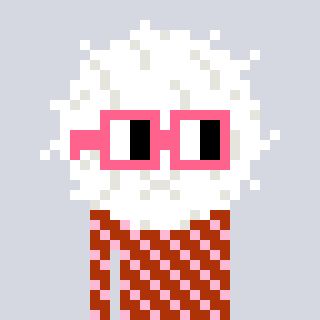
a pixel art character with square pink glasses, a cottonball-shaped head and a hotbrown-colored body on a cool background